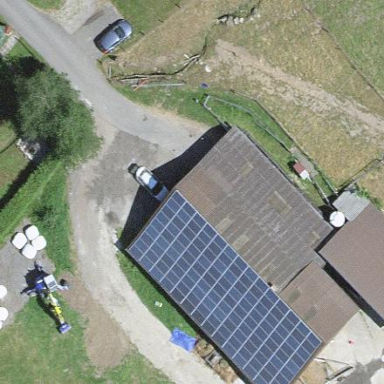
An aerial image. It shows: Solar power generator.